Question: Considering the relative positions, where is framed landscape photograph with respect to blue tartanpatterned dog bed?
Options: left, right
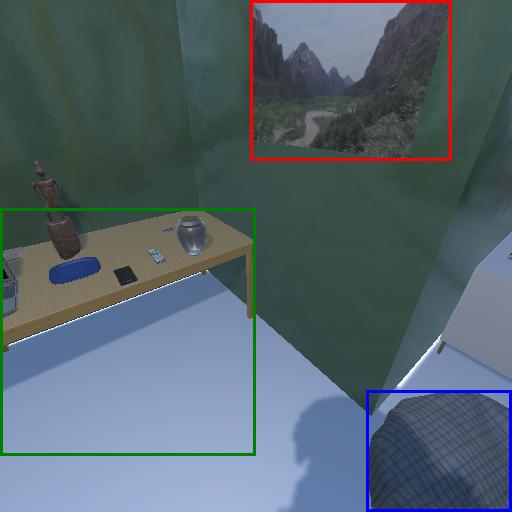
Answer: left